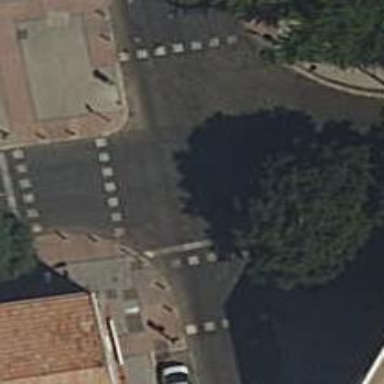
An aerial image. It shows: Road with traffic signals.